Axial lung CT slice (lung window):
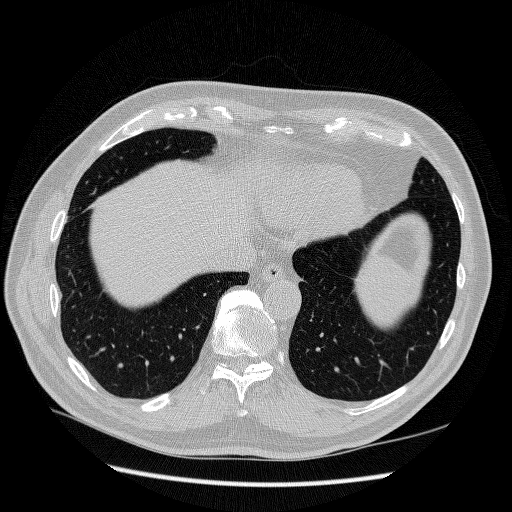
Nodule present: no